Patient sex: M
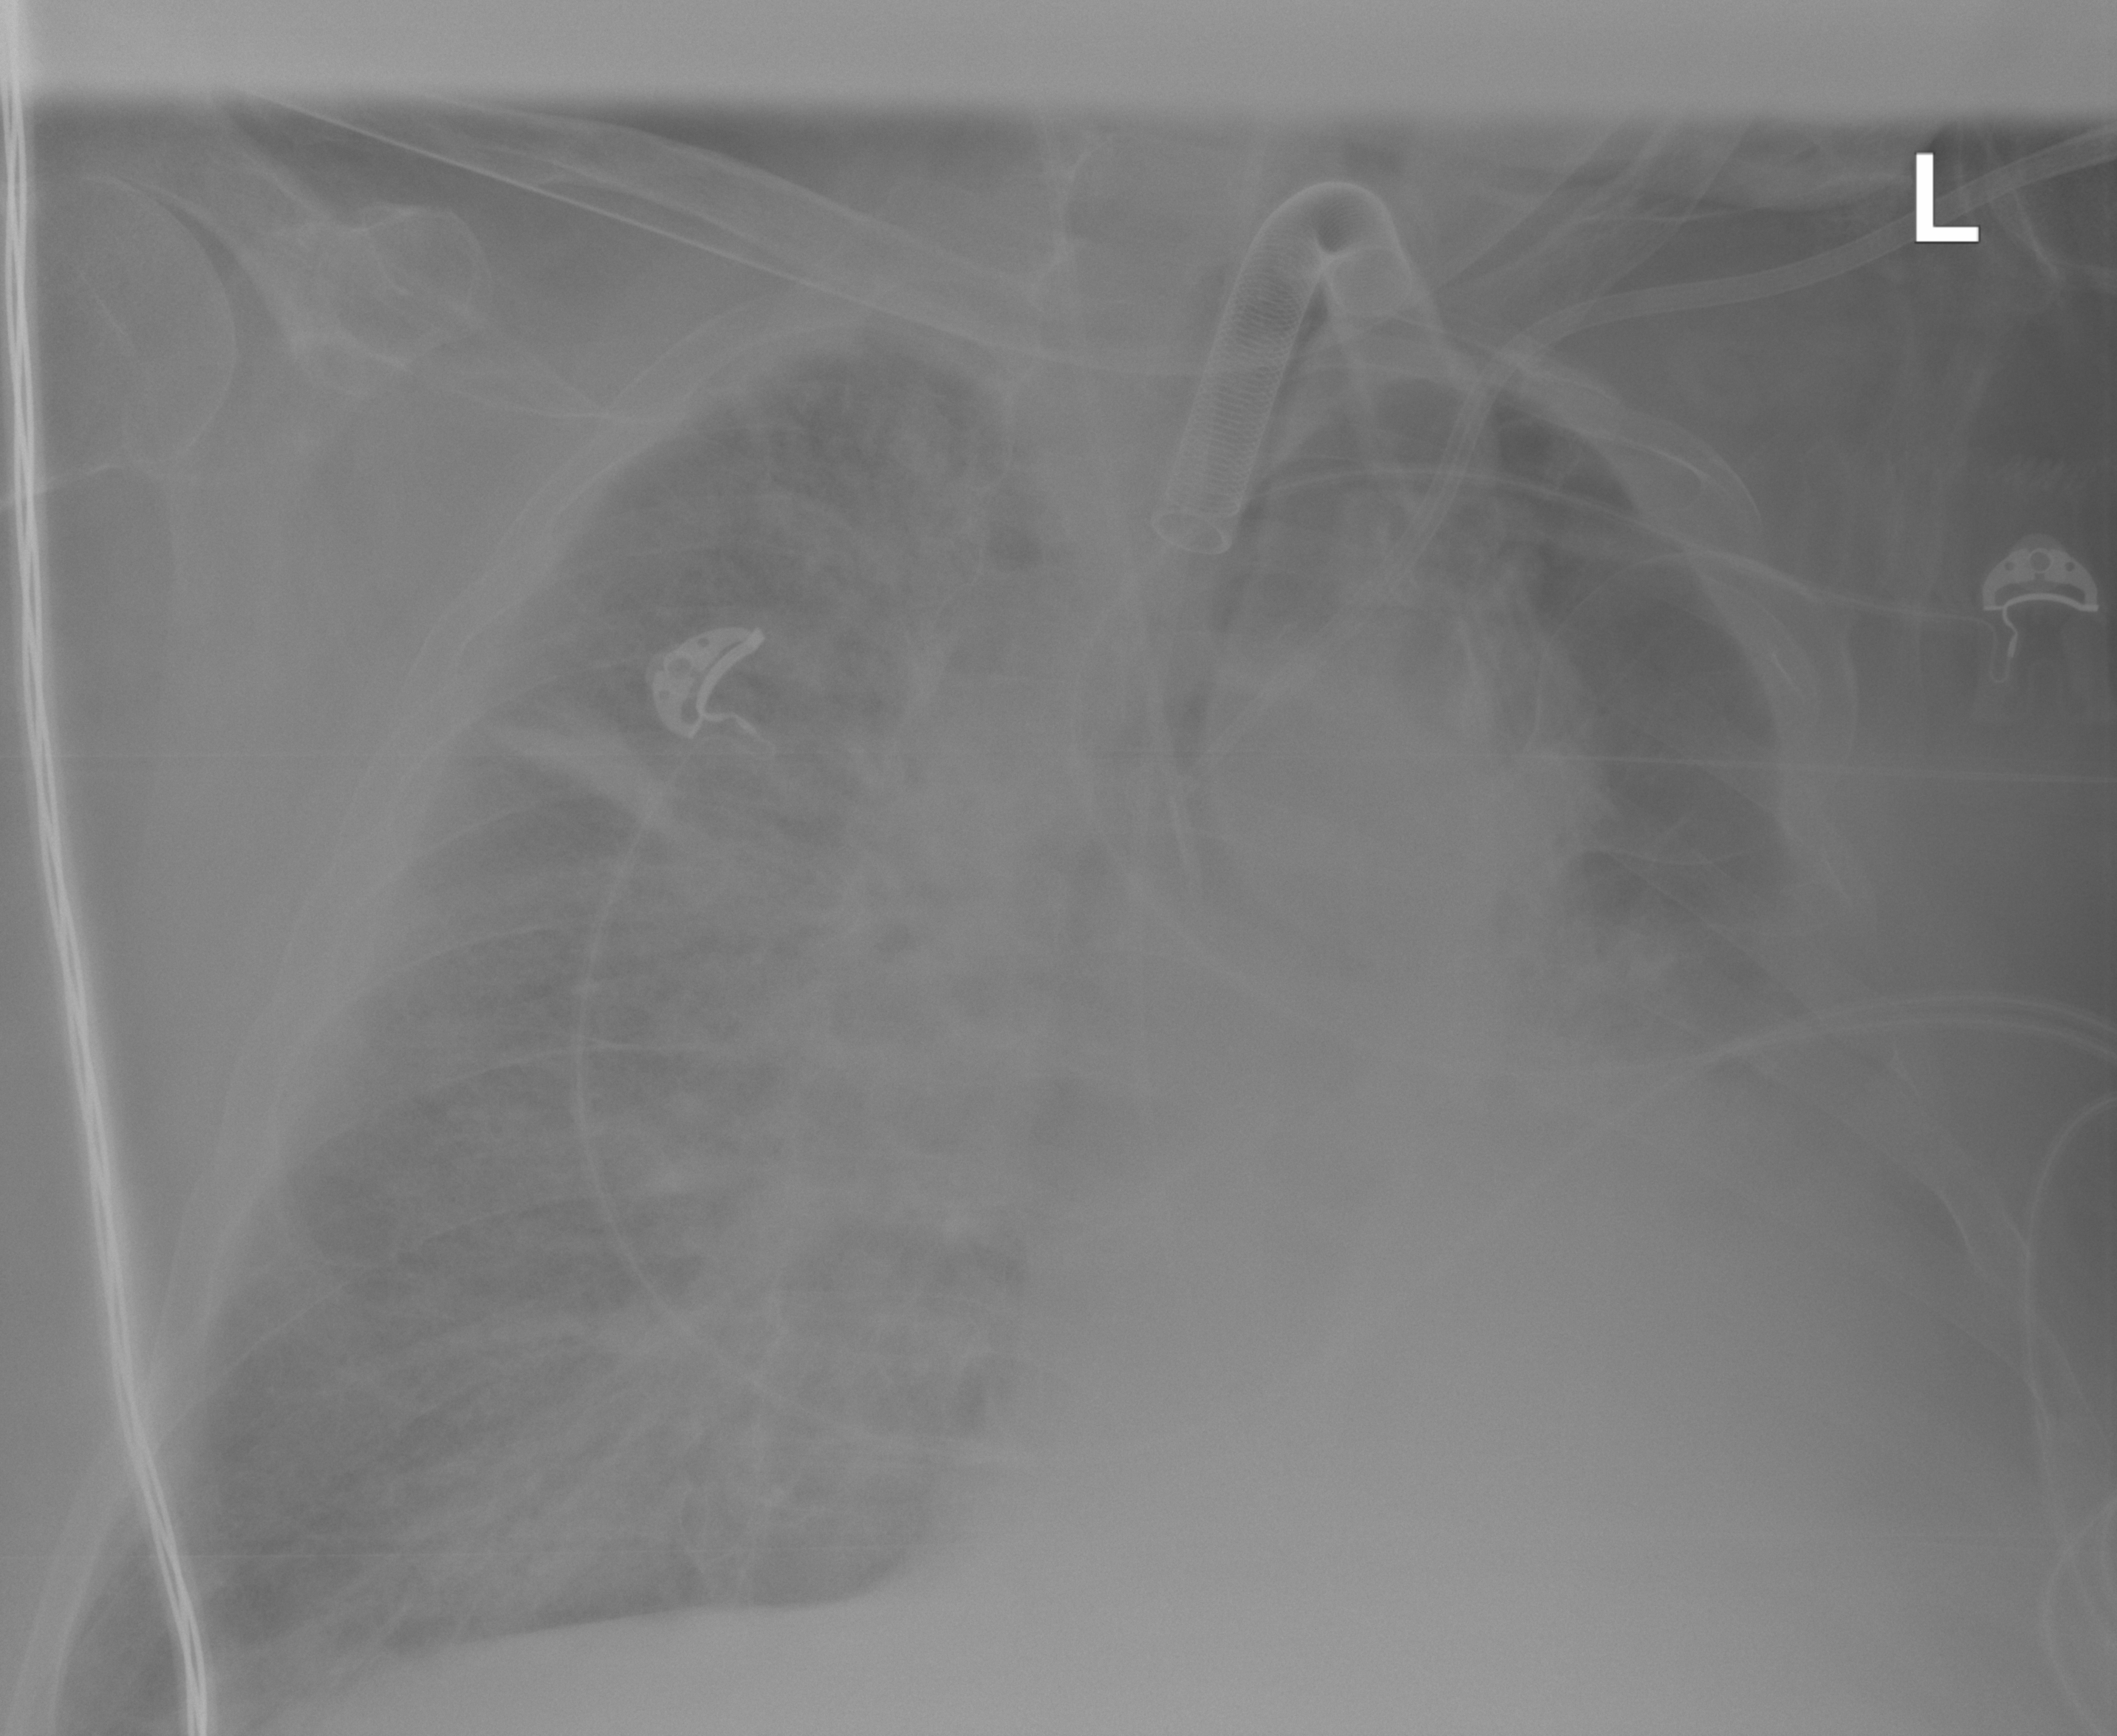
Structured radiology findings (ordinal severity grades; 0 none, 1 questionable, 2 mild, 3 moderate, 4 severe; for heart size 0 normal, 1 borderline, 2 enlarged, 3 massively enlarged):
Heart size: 1
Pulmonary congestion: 2
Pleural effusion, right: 0
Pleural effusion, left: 3
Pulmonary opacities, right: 3
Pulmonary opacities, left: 2
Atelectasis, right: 2
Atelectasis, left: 2